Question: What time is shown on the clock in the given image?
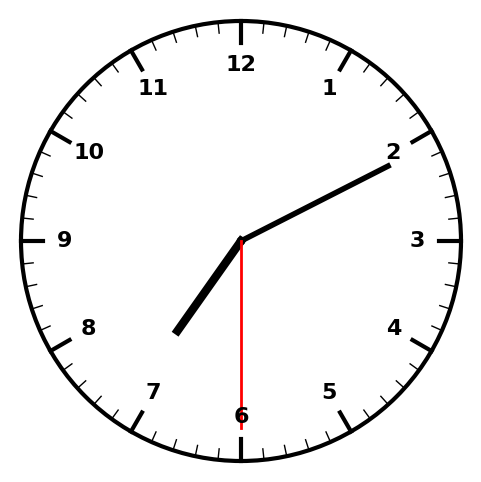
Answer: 07:10:30